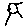
Label: sun